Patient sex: M
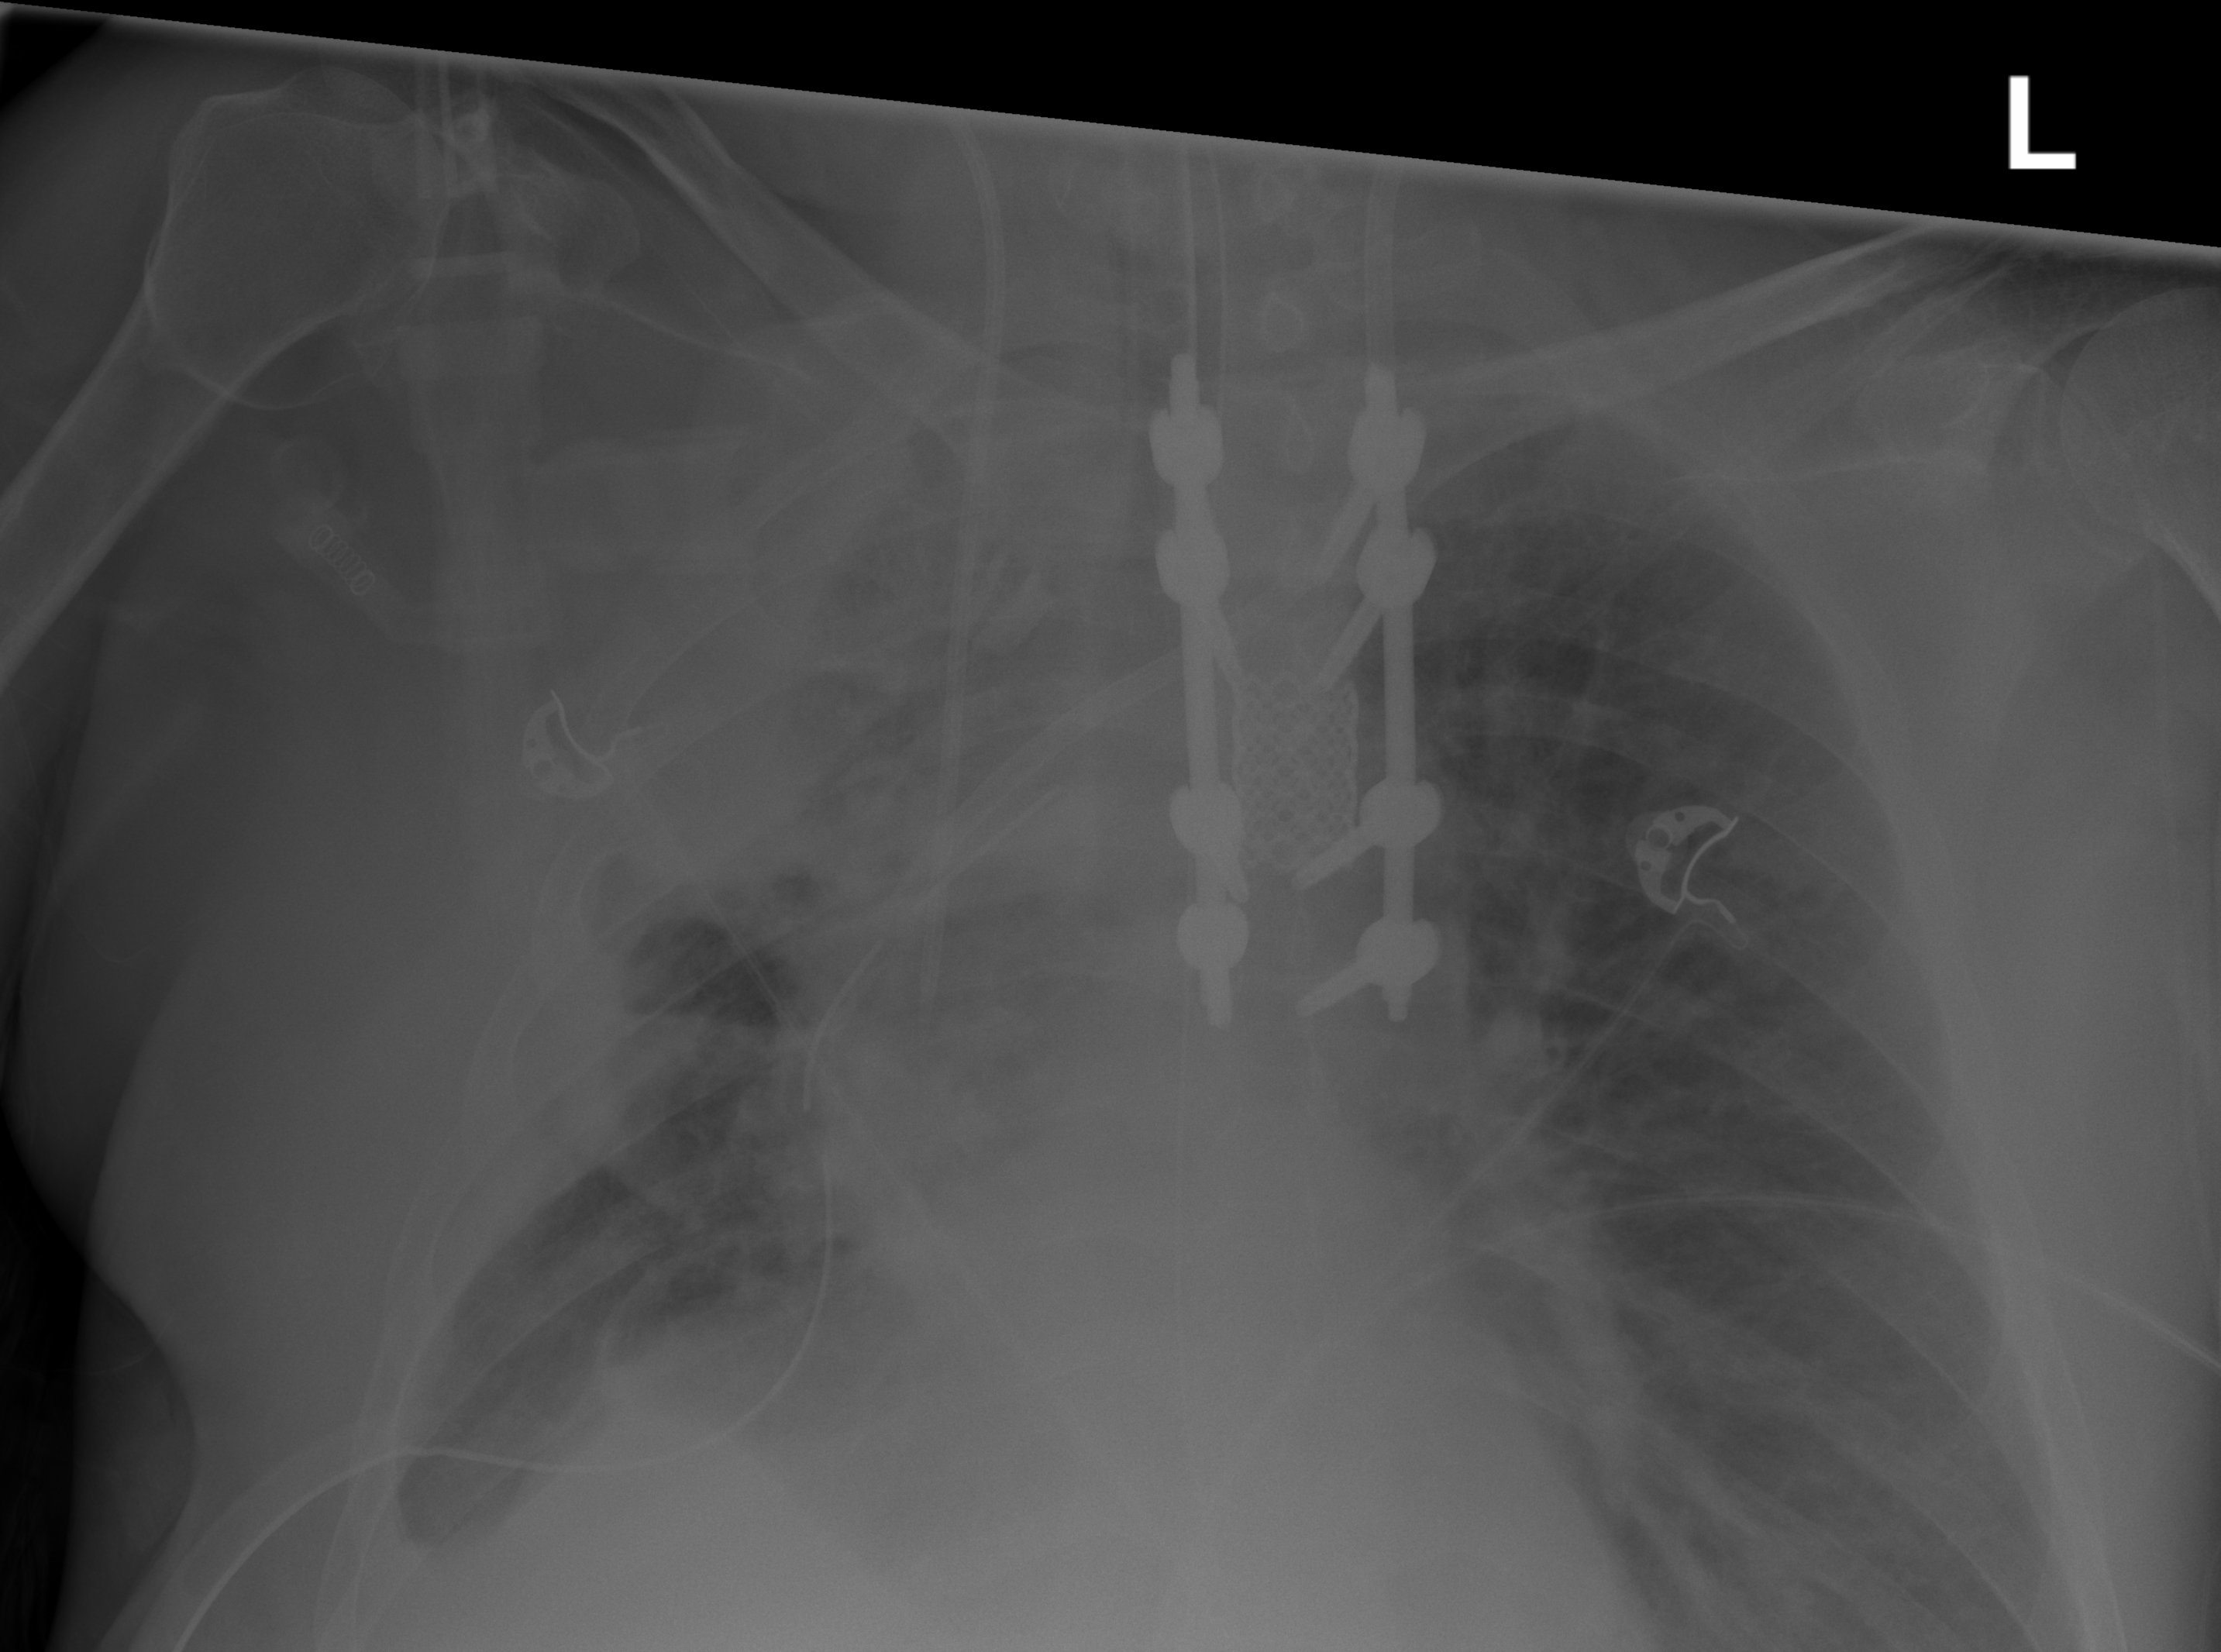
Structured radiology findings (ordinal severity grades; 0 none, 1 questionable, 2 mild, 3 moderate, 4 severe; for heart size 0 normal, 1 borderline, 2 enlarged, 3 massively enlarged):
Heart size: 2
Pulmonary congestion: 2
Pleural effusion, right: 2
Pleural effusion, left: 2
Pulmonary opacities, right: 2
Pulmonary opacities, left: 0
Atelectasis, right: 2
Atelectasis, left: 2